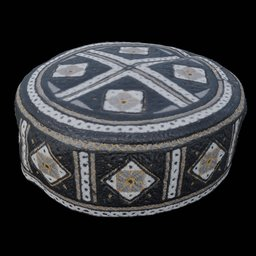
Label: people